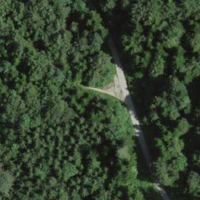
EUNIS habitat code: 43
Species observed at this site:
Impatiens parviflora
Filipendula ulmaria